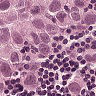
Metastatic tissue present: yes